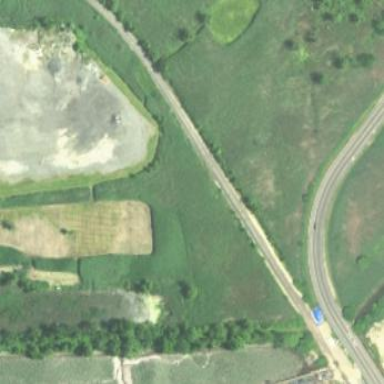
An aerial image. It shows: Reedbed in wetland area.